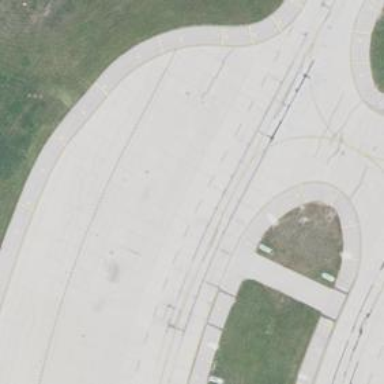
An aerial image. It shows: View of taxiway at the airport.